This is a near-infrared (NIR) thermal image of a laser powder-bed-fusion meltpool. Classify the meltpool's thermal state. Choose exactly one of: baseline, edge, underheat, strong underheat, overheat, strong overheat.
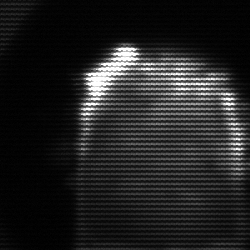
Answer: baseline